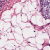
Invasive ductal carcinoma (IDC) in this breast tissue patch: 0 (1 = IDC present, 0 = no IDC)